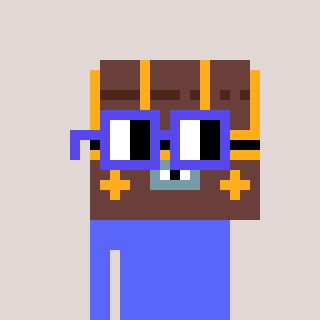
a pixel art character with square blue glasses, a treasure chest-shaped head and a purple-colored body on a warm background